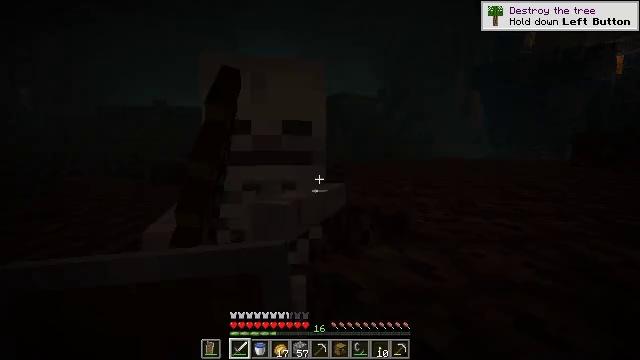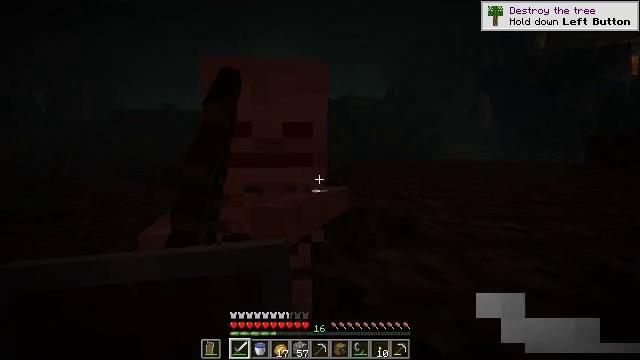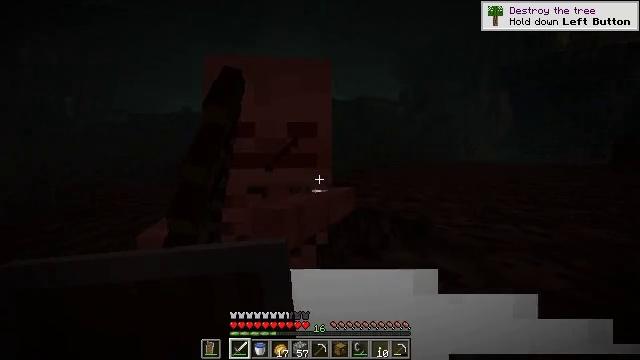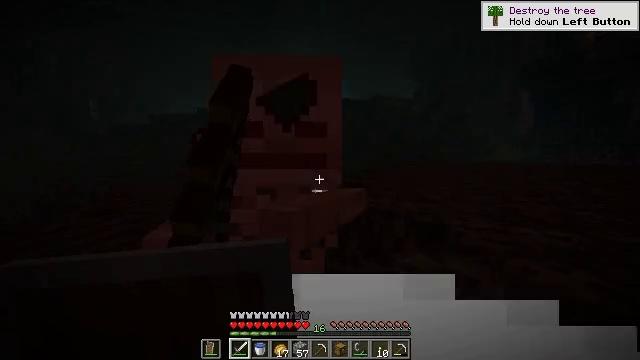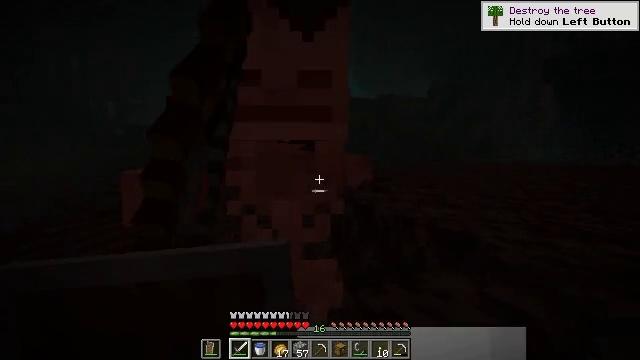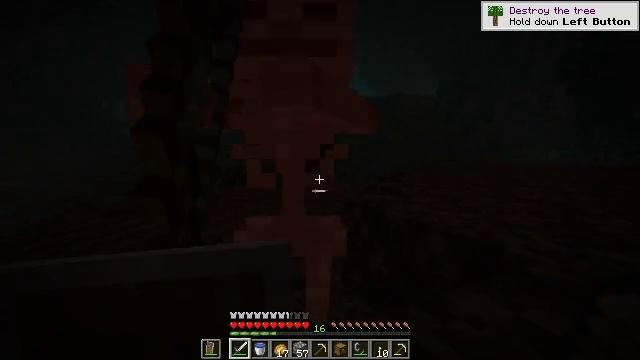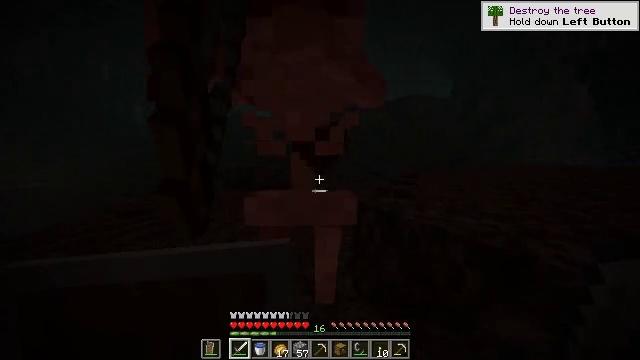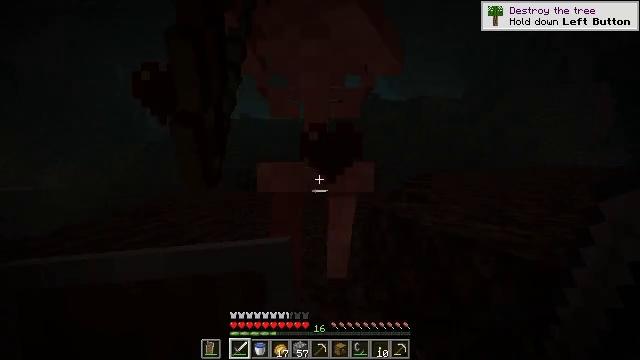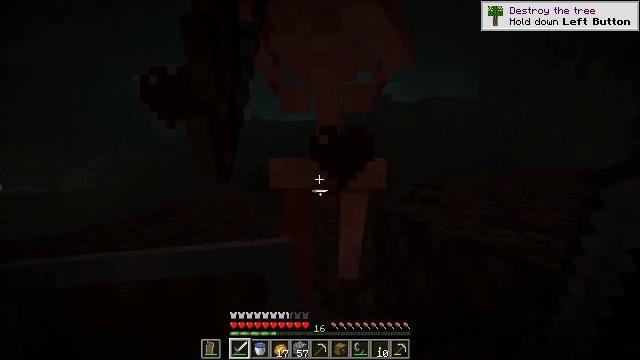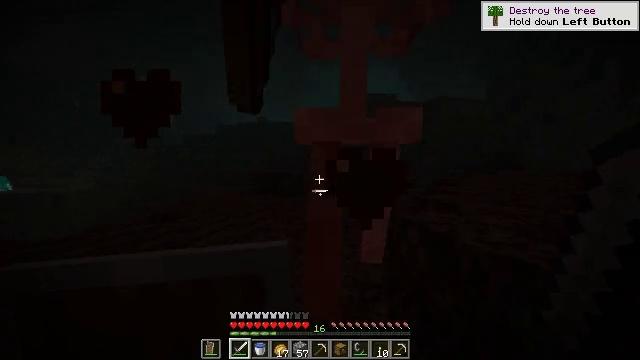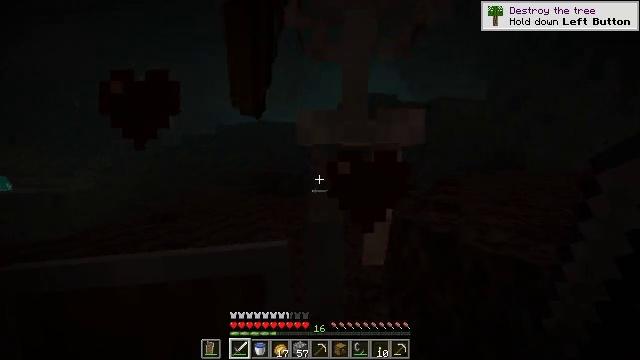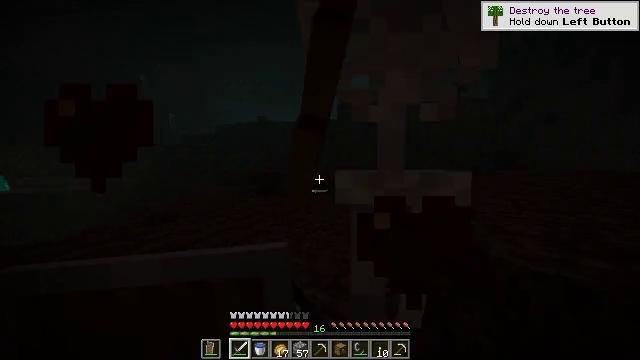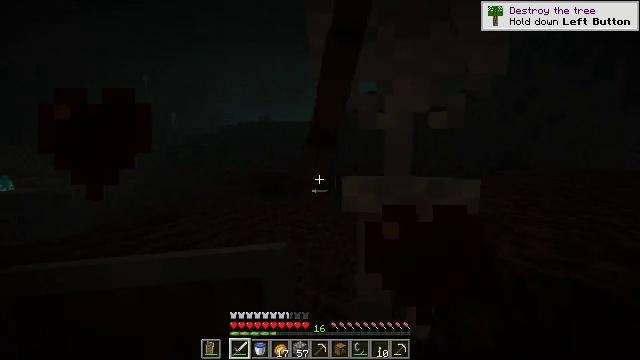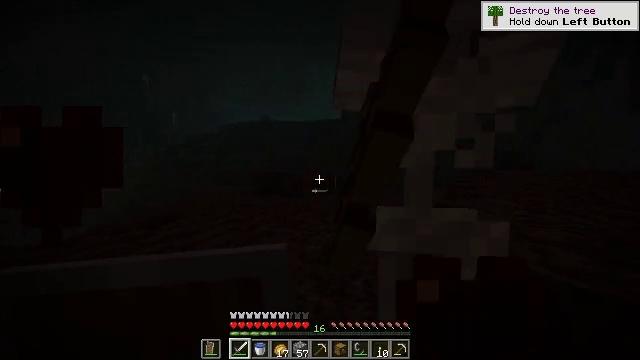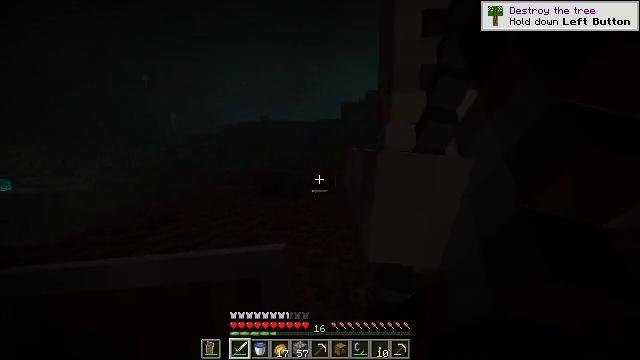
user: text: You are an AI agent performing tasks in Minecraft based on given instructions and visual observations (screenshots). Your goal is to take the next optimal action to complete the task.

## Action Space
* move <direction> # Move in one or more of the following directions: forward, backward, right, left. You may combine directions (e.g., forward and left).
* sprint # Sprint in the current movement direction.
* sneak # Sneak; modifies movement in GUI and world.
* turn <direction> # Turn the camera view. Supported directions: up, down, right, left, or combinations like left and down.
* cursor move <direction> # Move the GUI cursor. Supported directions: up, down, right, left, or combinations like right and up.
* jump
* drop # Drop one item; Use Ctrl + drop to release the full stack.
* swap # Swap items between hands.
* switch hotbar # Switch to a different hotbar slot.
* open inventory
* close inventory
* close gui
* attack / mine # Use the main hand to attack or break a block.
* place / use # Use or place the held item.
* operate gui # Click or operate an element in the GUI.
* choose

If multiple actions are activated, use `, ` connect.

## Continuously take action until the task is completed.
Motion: motion action
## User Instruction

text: Kill a skeleton.
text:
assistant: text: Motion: turn left
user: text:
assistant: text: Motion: turn left
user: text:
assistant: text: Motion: move forward, turn left
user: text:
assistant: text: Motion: move forward, turn left
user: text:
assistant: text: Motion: move forward, turn left
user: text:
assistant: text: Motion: move forward, turn left
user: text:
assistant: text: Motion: move forward, turn left
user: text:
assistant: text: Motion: move forward, turn left
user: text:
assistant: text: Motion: move forward, turn left
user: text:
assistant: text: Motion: move forward, attack / mine
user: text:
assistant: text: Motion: move forward, attack / mine
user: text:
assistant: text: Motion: move forward, attack / mine
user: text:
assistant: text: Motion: move forward
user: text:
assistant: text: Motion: move forward, attack / mine
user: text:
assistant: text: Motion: attack / mine